Field crop: maize
Growth stage: 1
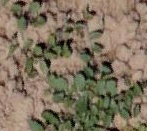
Species: convolvulus